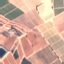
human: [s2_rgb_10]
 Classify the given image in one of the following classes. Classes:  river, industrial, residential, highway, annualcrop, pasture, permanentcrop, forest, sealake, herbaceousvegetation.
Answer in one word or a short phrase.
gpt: PermanentCrop